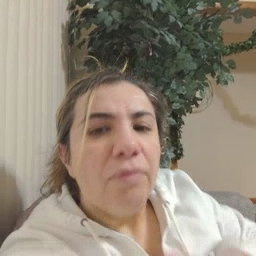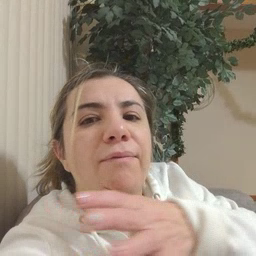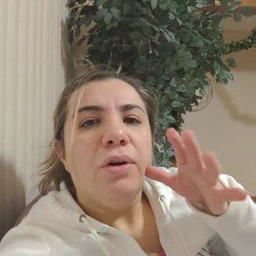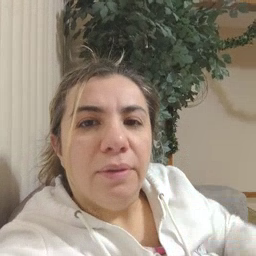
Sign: farm